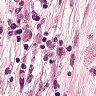
Metastatic tissue present: yes